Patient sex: F
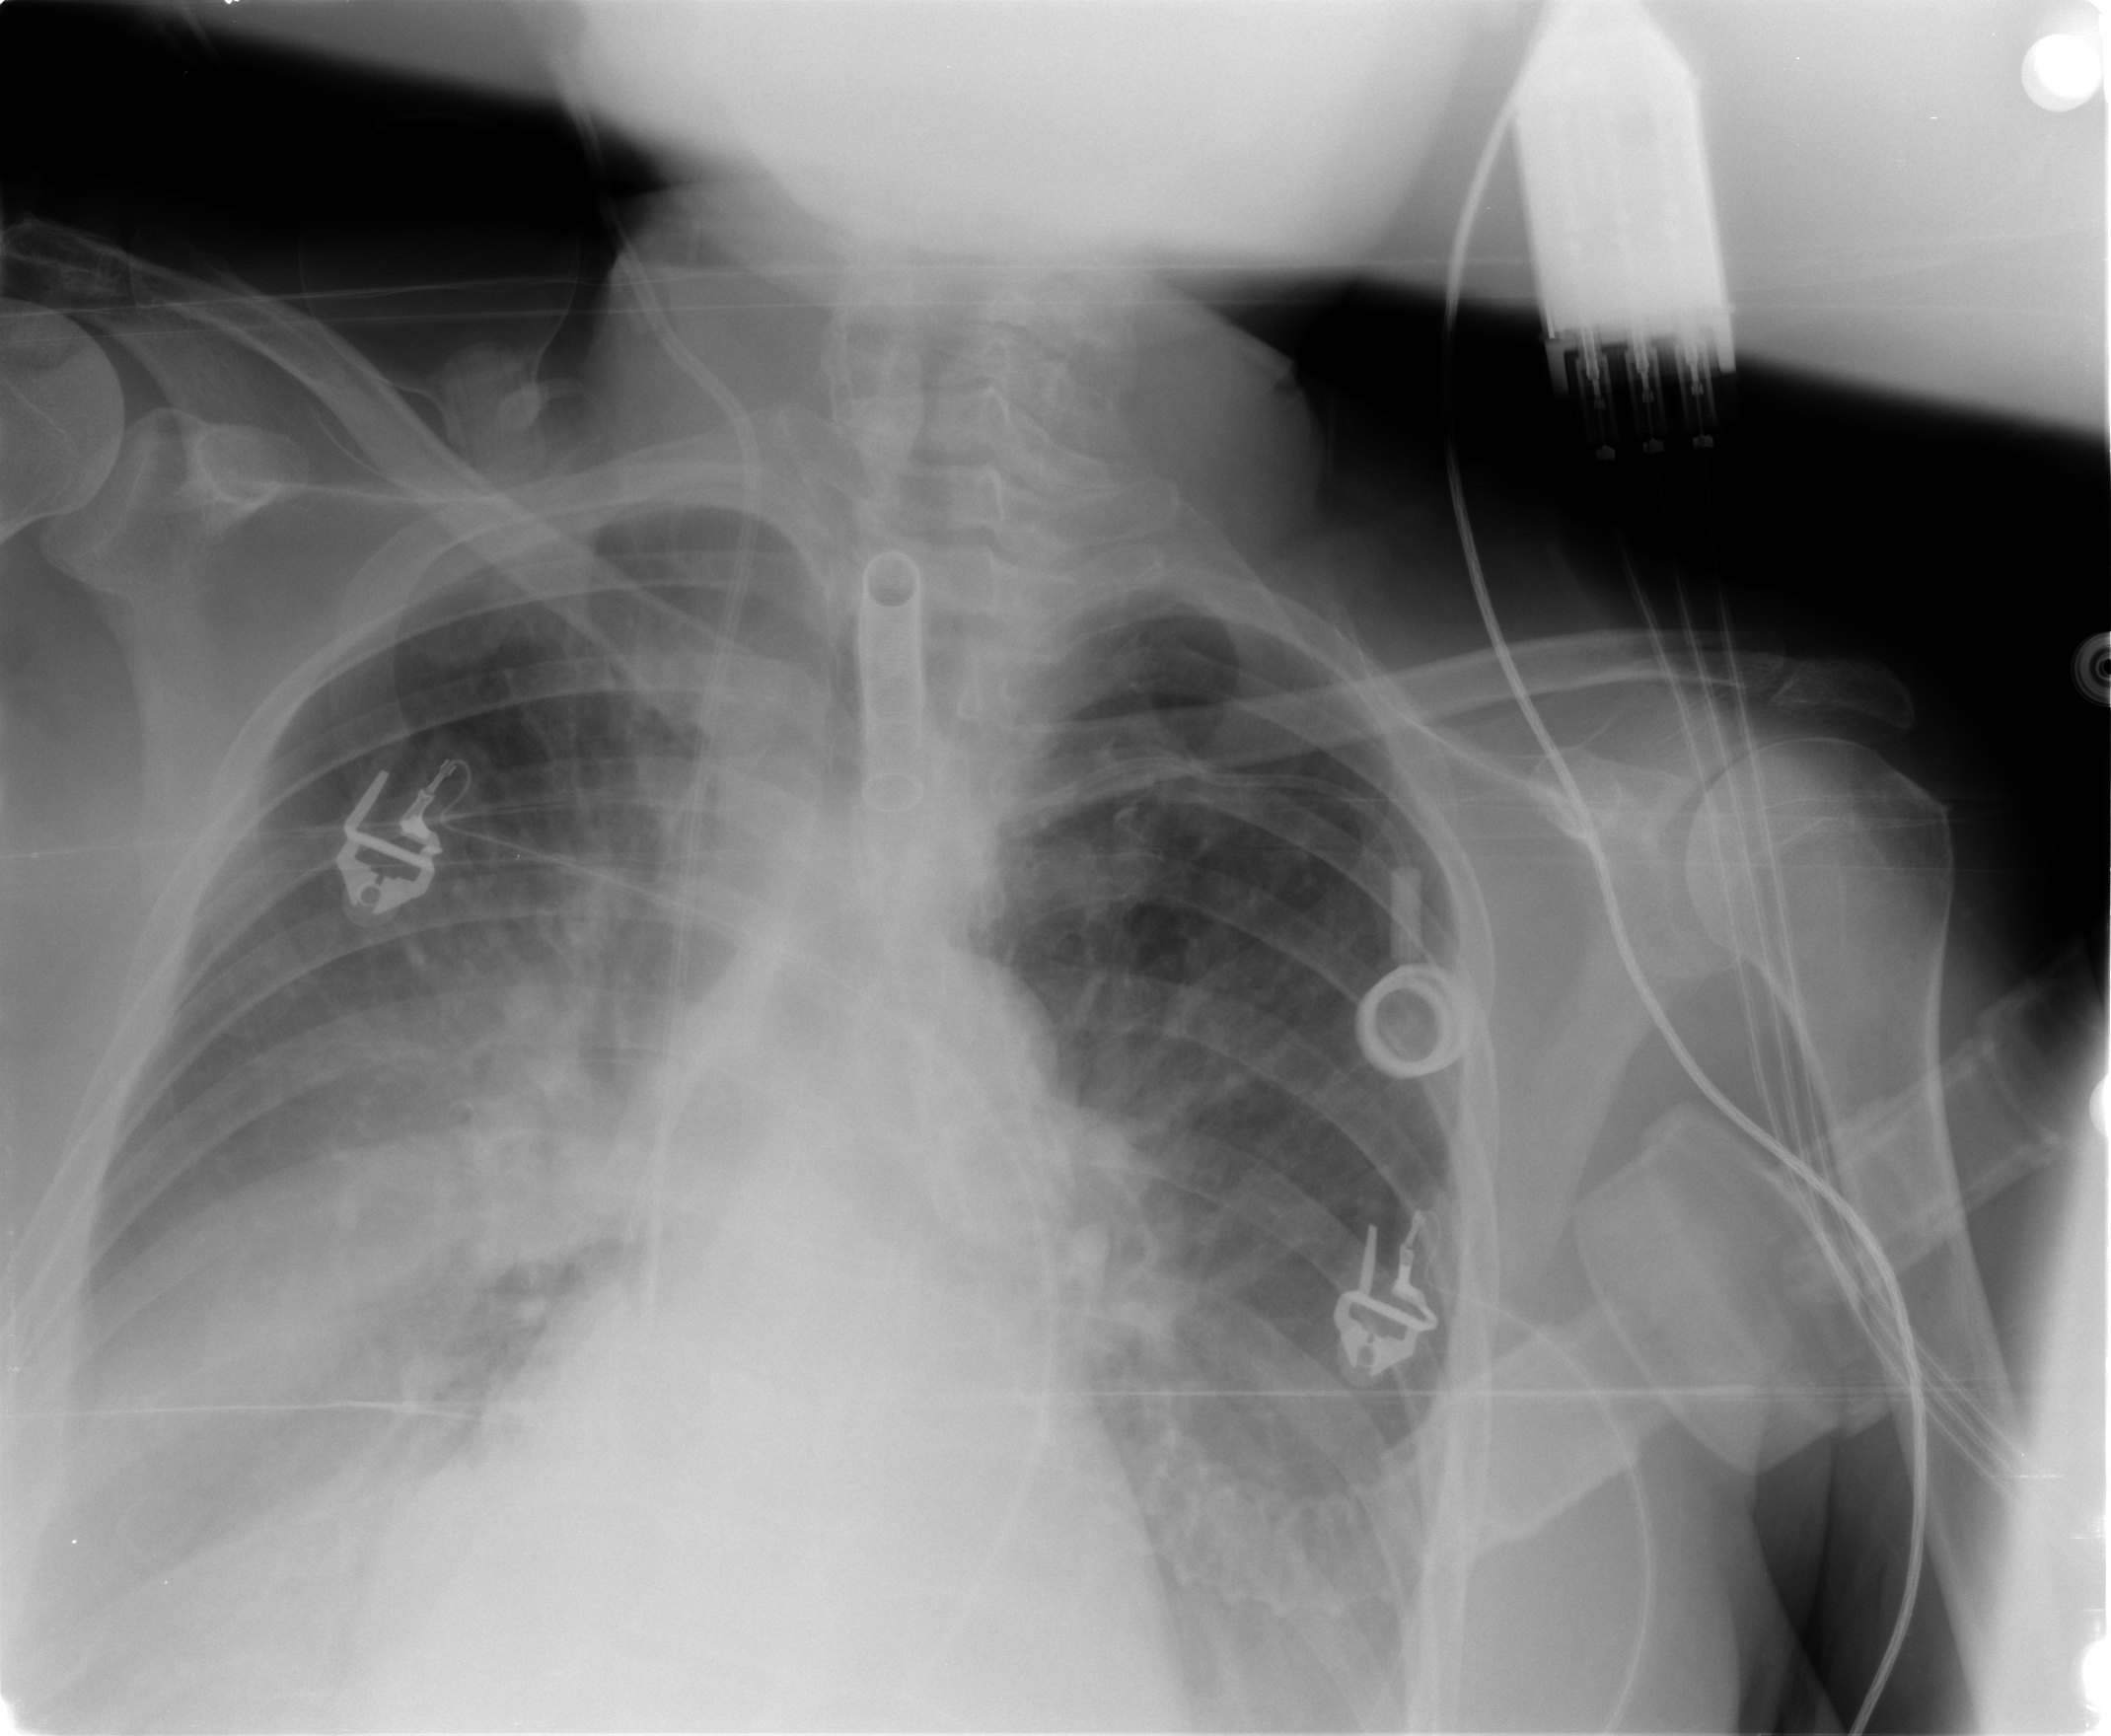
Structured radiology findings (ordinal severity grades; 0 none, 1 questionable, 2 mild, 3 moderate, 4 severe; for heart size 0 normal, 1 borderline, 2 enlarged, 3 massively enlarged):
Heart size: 2
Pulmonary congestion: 3
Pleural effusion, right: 3
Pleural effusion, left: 3
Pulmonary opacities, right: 3
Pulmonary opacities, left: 2
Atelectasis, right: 3
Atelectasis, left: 2